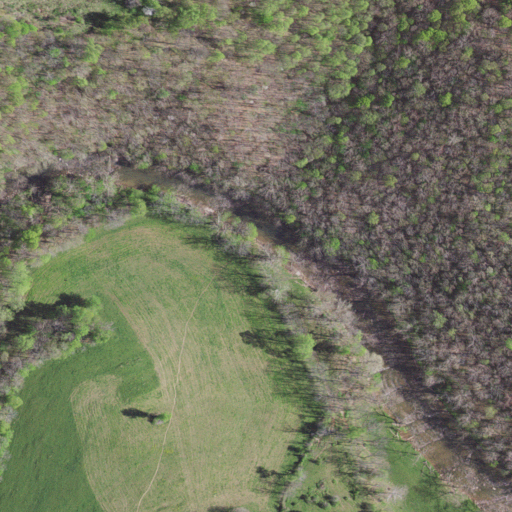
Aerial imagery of valley in Virginia named Bob Hollow containing deciduous forest, pasture, and open water